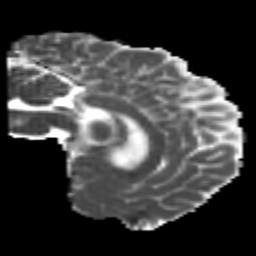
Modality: MD
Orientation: sagittal
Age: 22
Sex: male
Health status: healthy
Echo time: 0.074 s